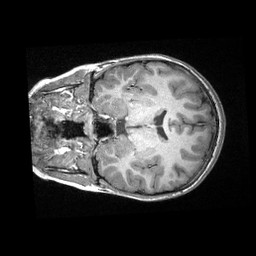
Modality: T1w
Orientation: coronal
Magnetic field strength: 3 T